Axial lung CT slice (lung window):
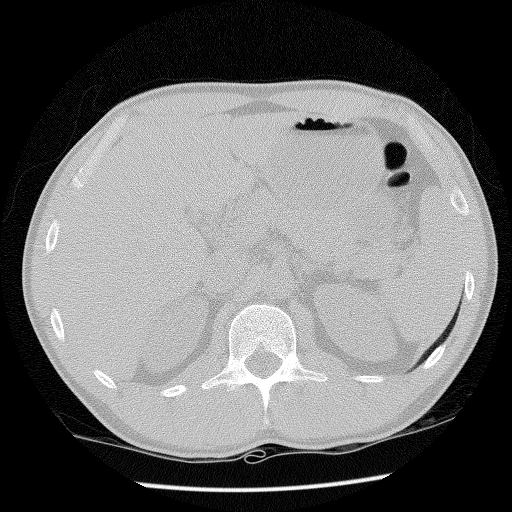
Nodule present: no